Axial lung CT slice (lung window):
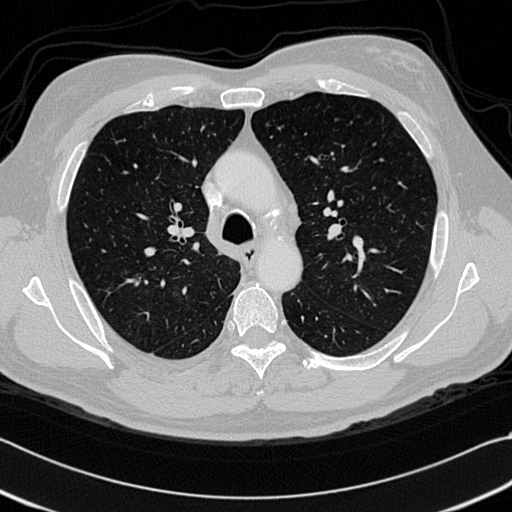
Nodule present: no